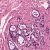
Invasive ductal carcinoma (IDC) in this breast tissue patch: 0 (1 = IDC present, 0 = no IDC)